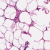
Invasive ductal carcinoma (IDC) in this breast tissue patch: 0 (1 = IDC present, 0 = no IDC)